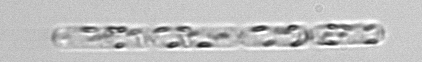
Label: Dactyliosolen_fragilissimus